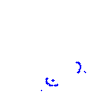
Particle: proton